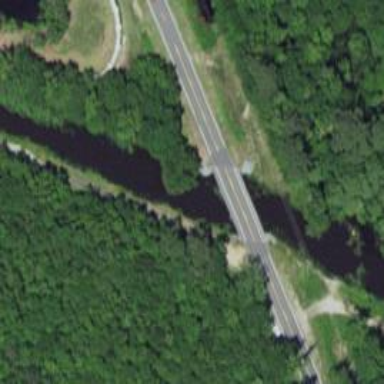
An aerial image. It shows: Secondary road crossing bridge.